Question: What is the value of the measurement in the image?
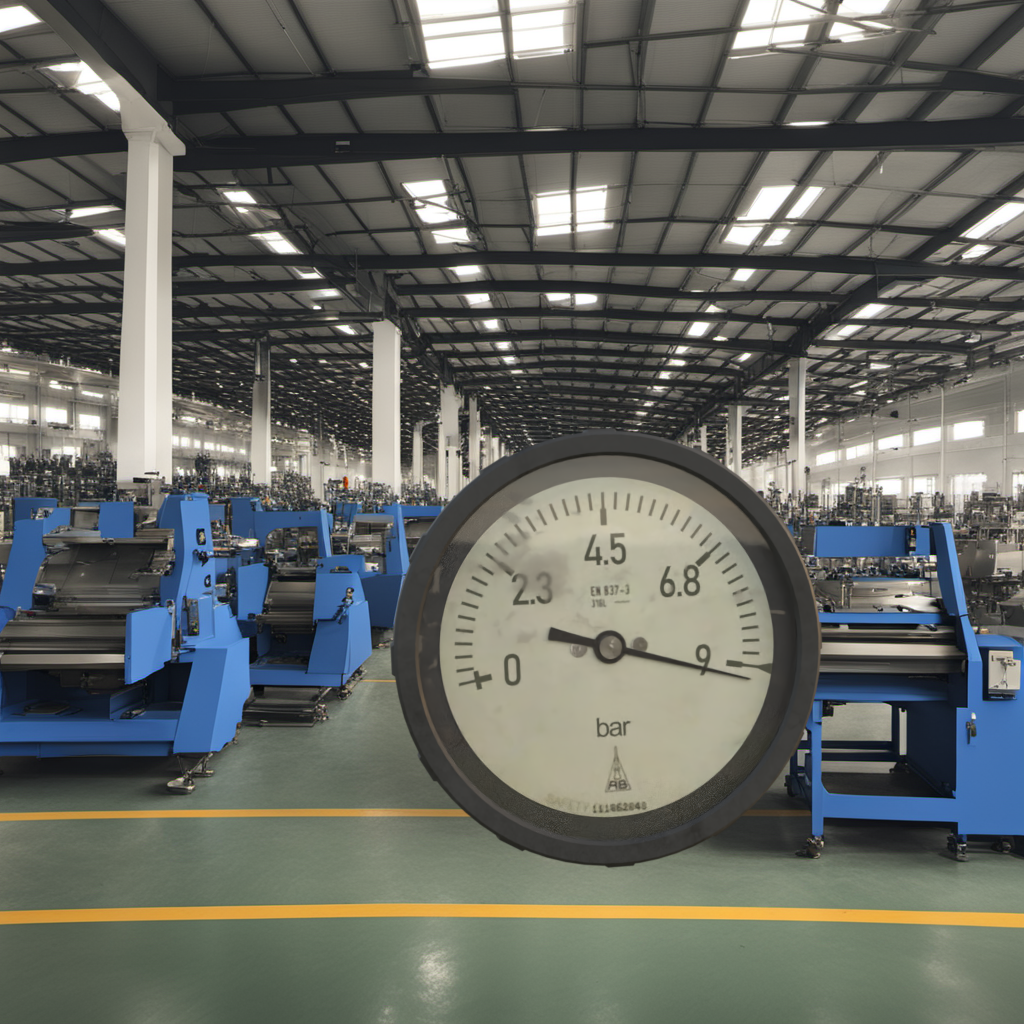
Answer: The result is 9.11
Question: What is the value range of this measurement?
Answer: The range is from 0 to 9
Question: What is the minimum and maximum reading range of the measurement in the image?
Answer: The minimum value is 0 and the maximum value is 9